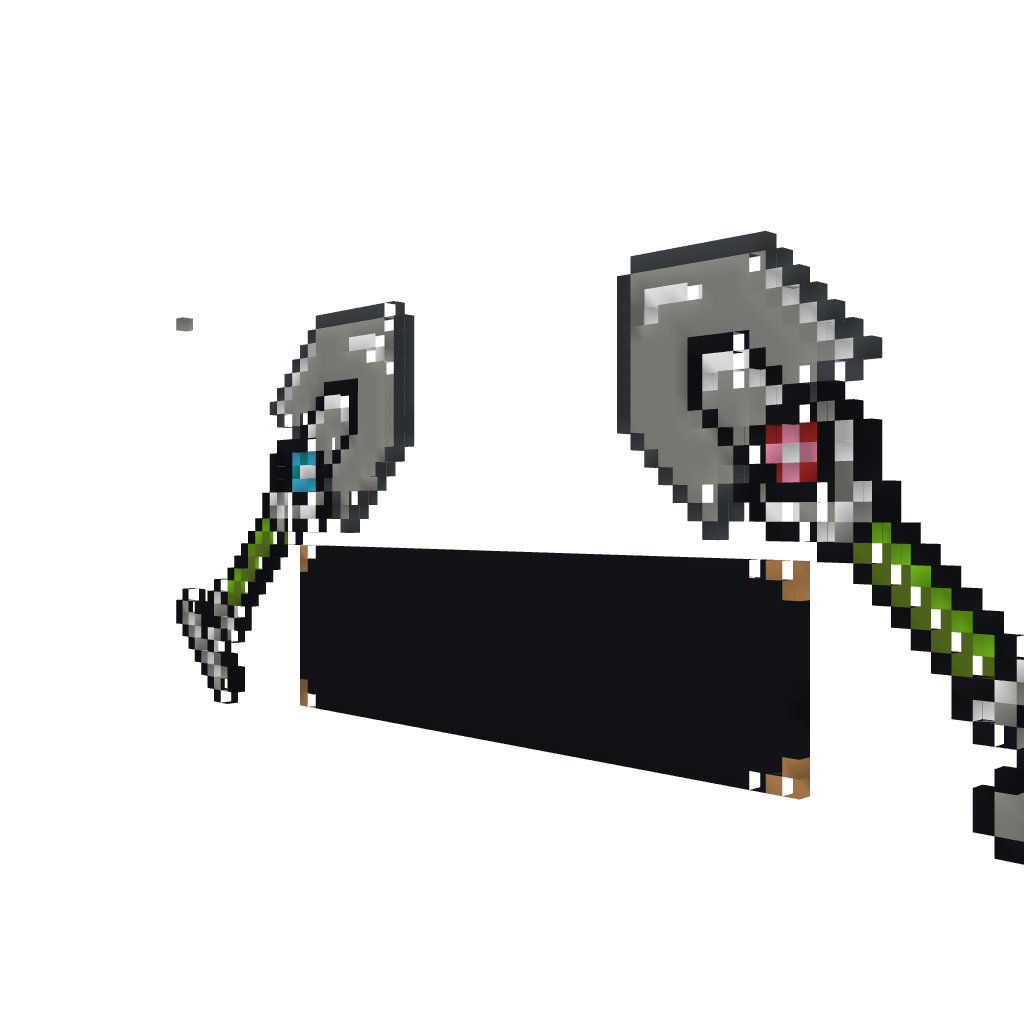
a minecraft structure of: Spleef Logo modifyed